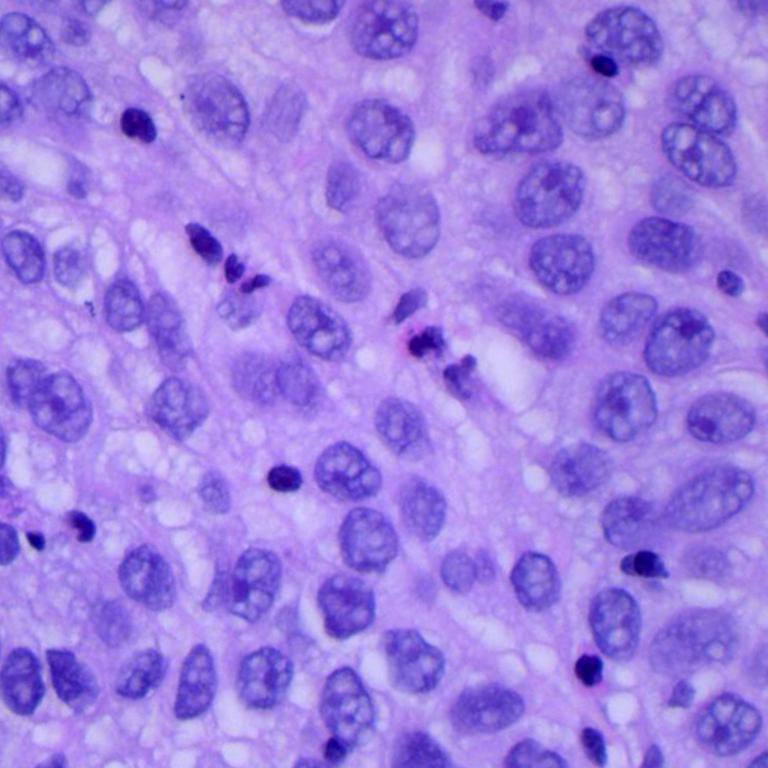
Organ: lung
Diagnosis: squamous carcinomas